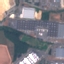
Land use / land cover class: Industrial